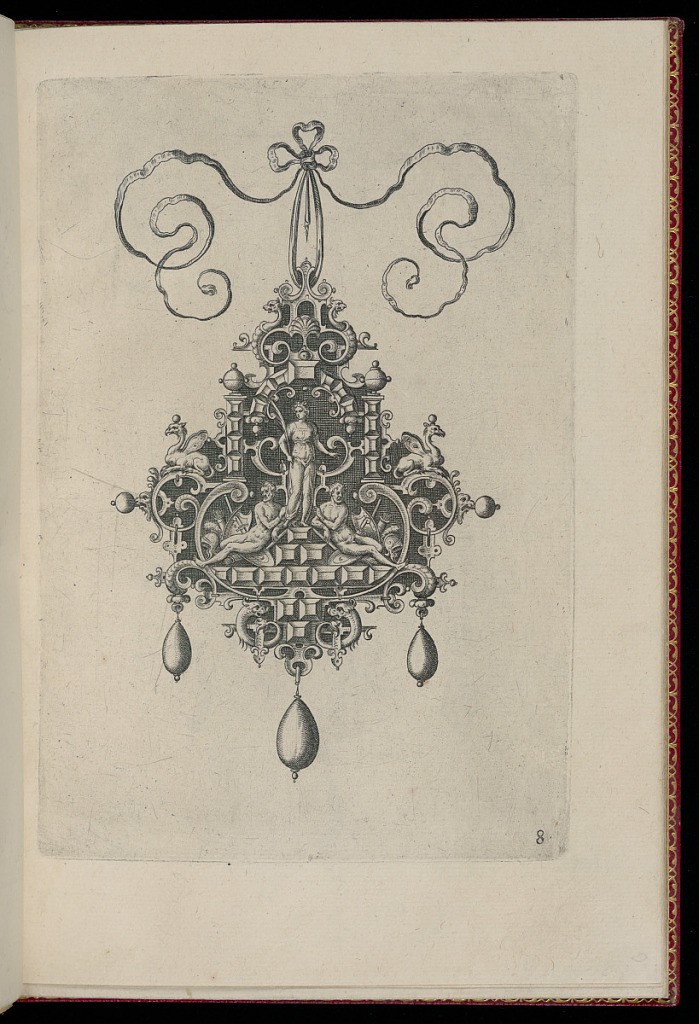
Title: Pendant Design
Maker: Hans Collaert the Elder, Flemish, ca. 1530 - 1581
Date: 1581
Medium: Engraving on paper
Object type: Print
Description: A pendant suspended from a ribbon with a bow knot. Strapwork forms a cartouche with three drop pearls. At center stands Ceres with wheat, flanked by seated male nudes with trophies. The plate is numbered.